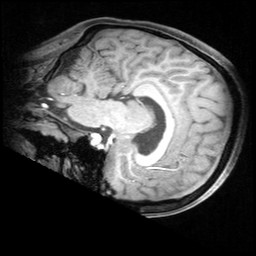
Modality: T1w
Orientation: sagittal
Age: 26
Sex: female
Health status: healthy